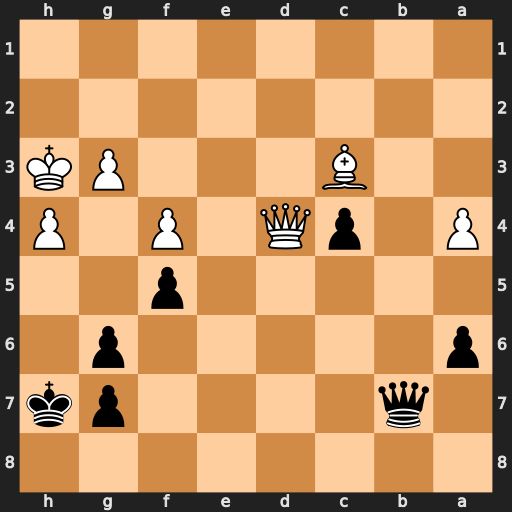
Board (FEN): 8/1q4pk/p5p1/5p2/P1pQ1P1P/2B3PK/8/8
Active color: b
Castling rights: -
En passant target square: -
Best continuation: Qh1#